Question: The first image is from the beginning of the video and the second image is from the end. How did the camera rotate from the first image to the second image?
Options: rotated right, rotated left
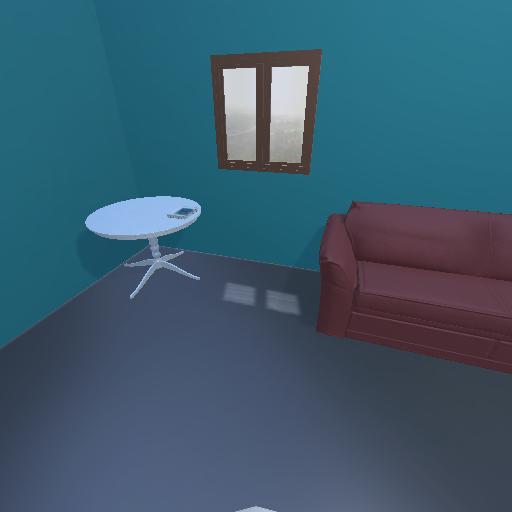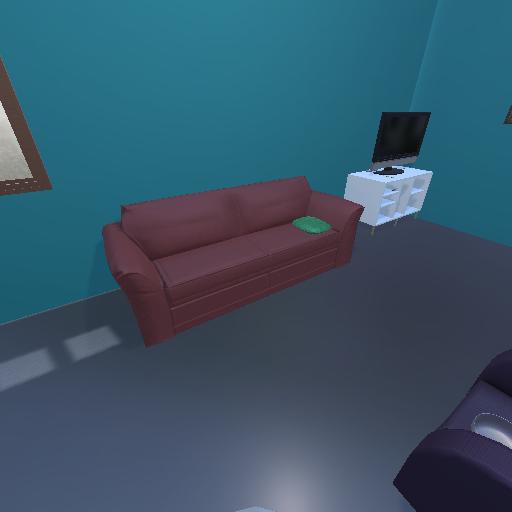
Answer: rotated right